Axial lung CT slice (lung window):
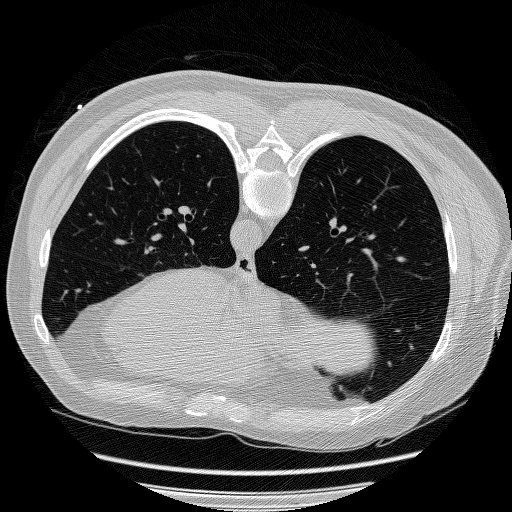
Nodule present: no